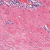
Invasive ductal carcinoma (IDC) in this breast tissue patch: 0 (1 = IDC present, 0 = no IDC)